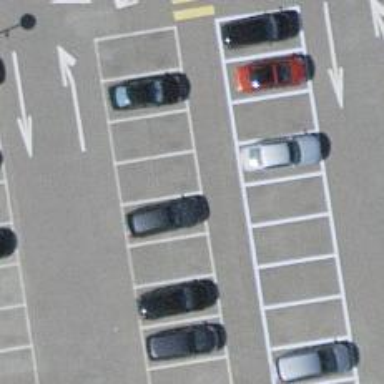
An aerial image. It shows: Parking area.